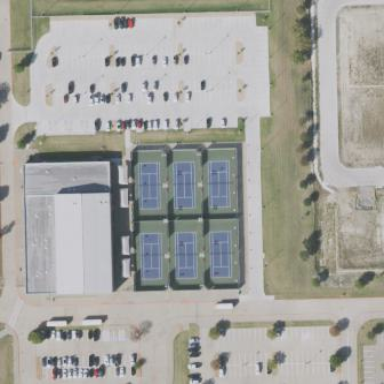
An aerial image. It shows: Tennis court in leisure pitch.